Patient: sex M, age 70
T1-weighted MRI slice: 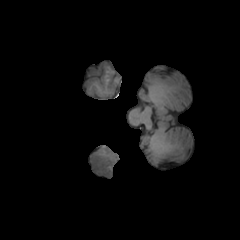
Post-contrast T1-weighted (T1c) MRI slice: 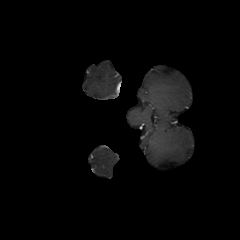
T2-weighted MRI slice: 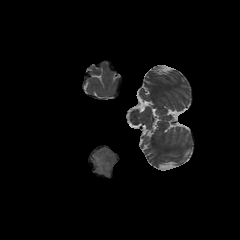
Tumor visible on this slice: yes
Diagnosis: Glioblastoma, IDH-wildtype
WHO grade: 4